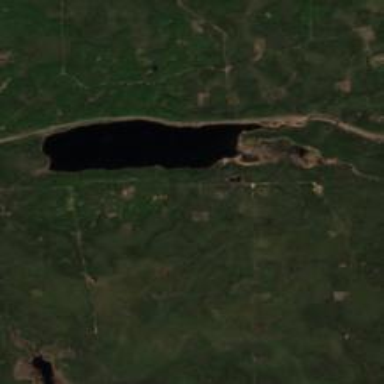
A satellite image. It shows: Serene lake.